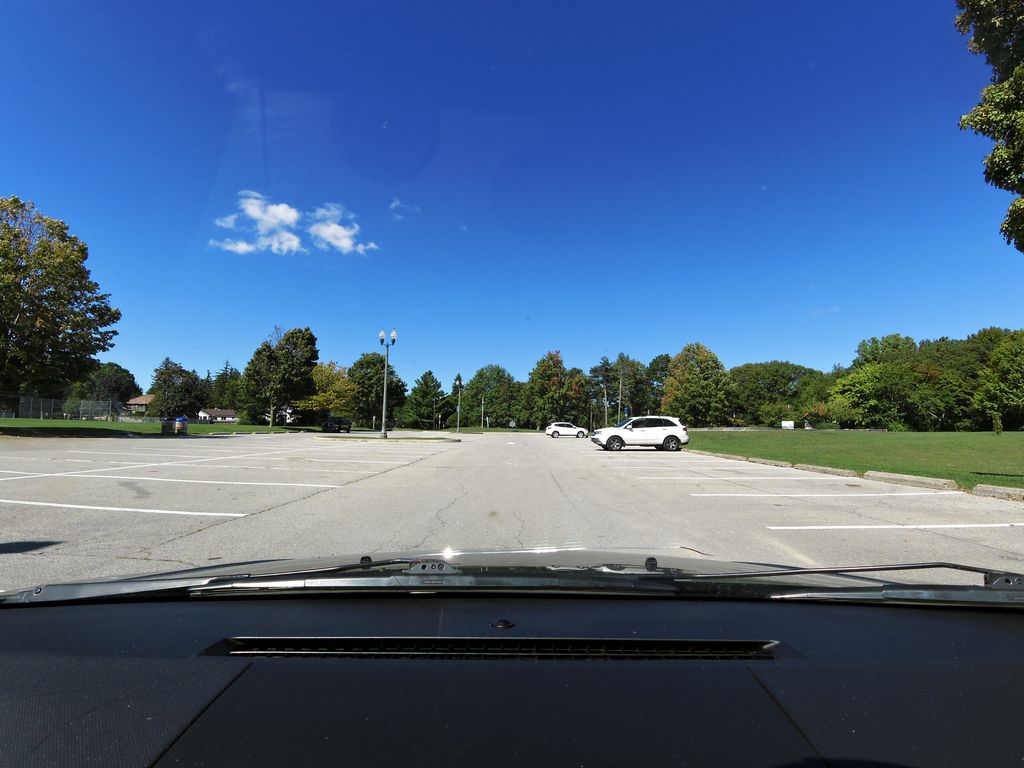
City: hamilton